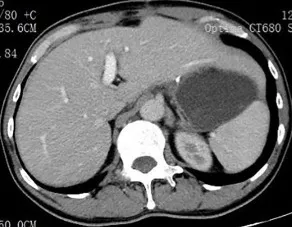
(C) Liver size was normal before surgery in 2018.
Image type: radiology (ct)